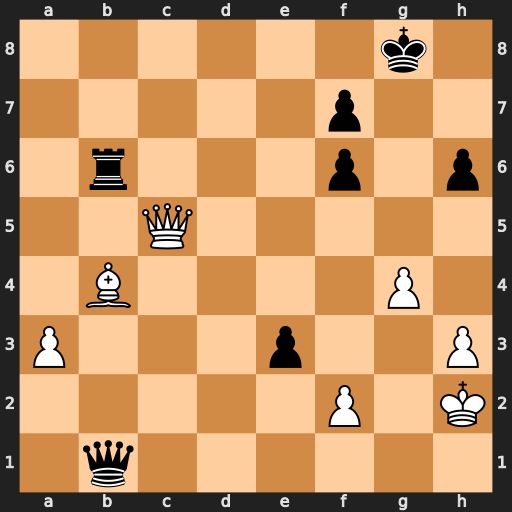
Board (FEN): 6k1/5p2/1r3p1p/2Q5/1B4P1/P3p2P/5P1K/1q6
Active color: w
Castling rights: -
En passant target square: -
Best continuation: Qxb6 exf2 Qxf2